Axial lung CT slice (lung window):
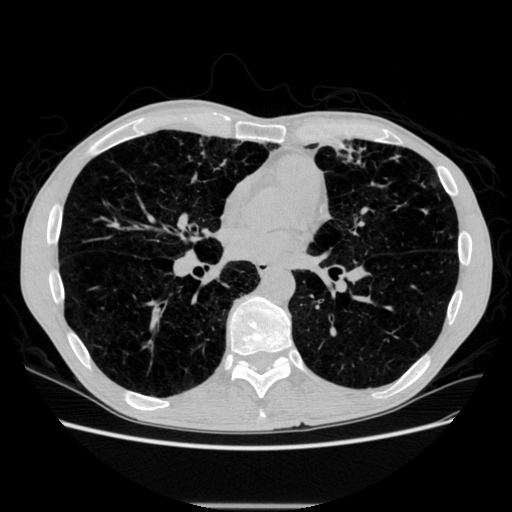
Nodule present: no